Field crop: maize
Growth stage: 2
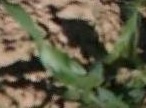
Species: maize